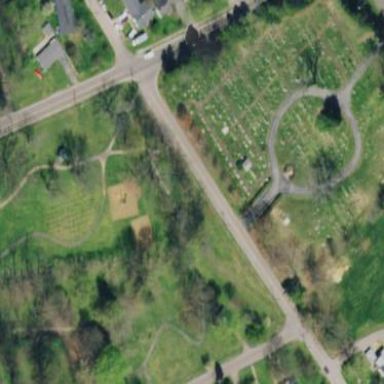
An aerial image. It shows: Cemetery.